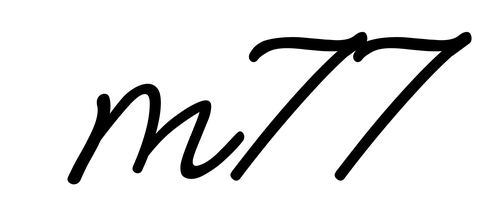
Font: MeowScript-Regular